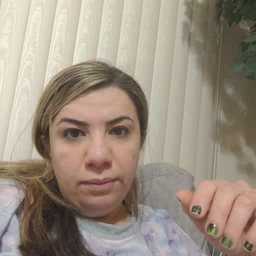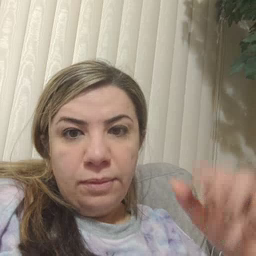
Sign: hello